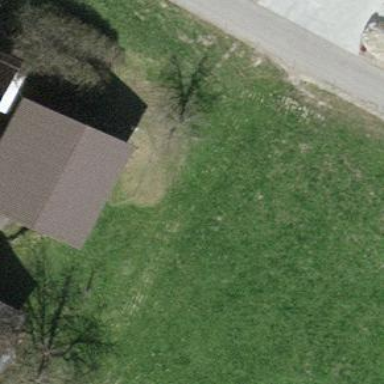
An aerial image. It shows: Farm auxiliary building with gabled roof.